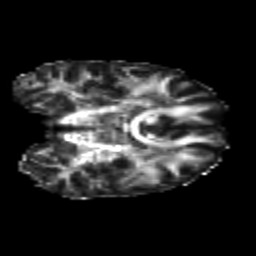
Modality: FA
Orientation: coronal
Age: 23
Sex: female
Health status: healthy
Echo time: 0.074 s